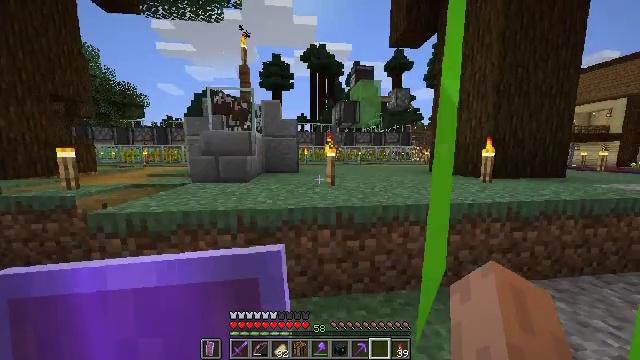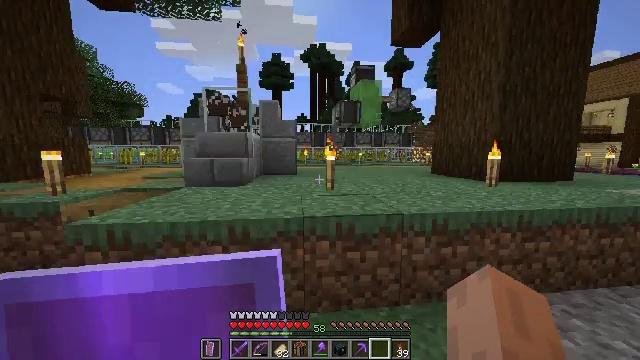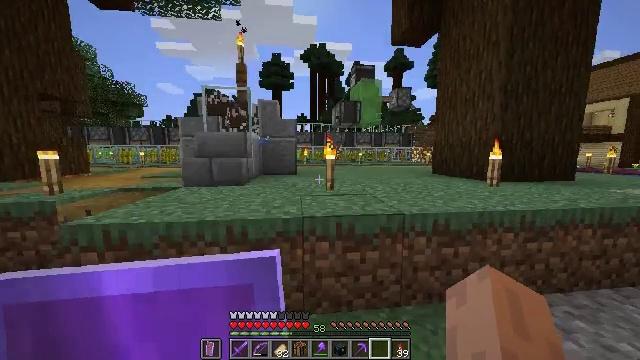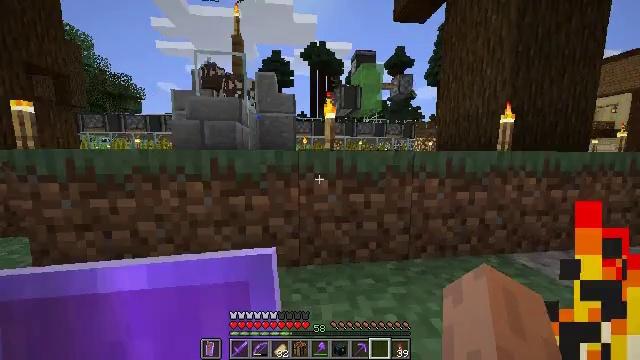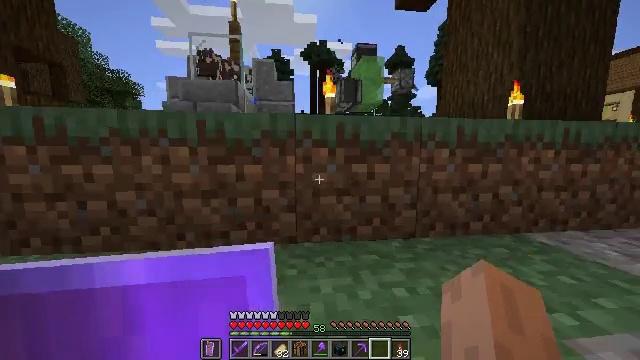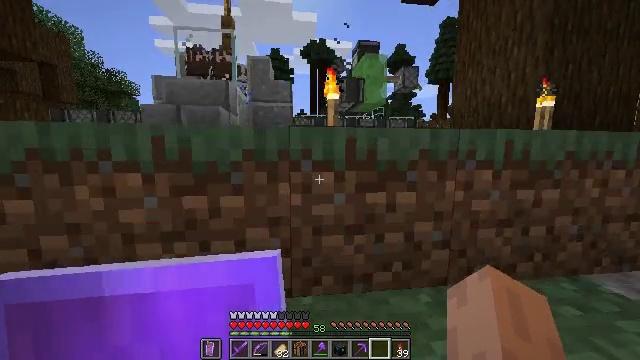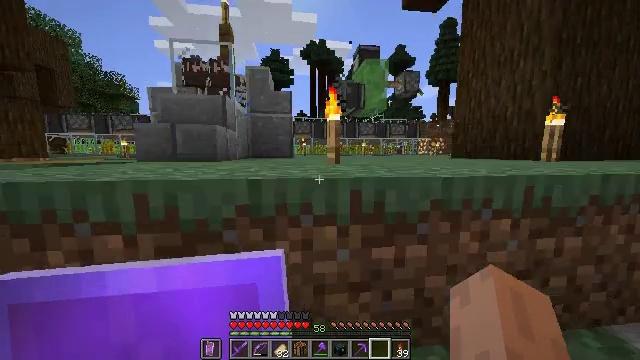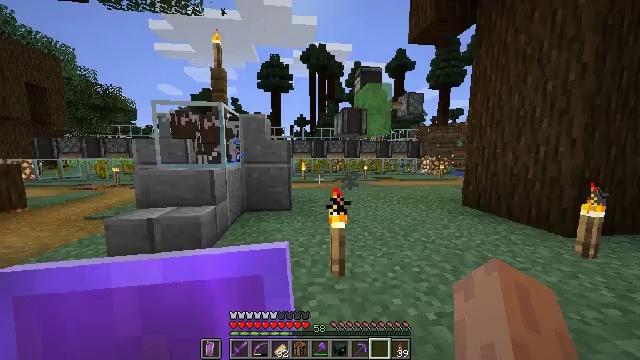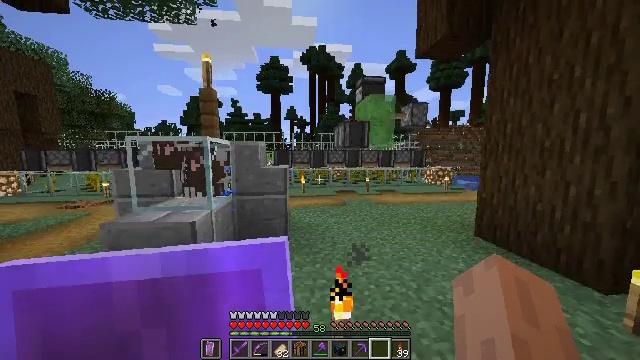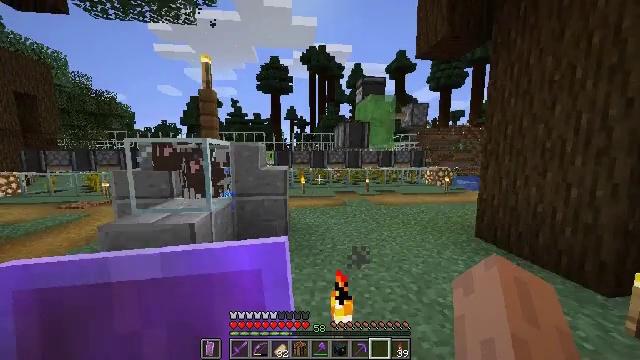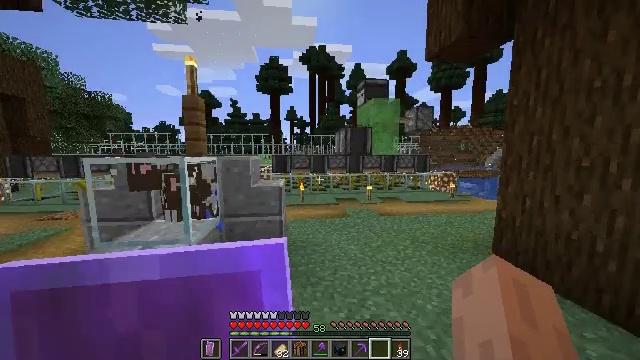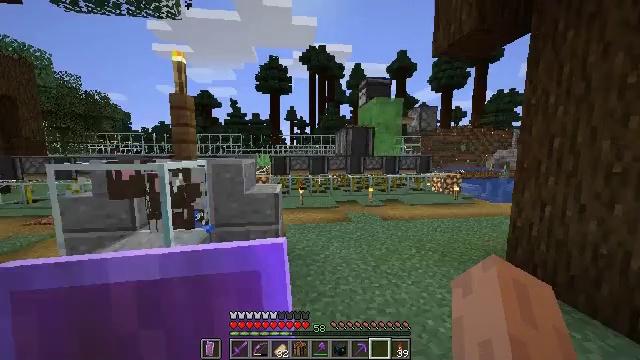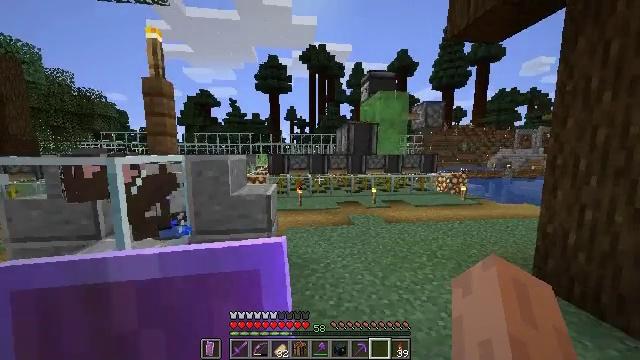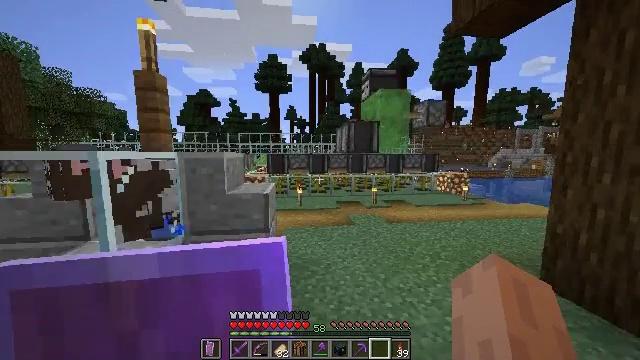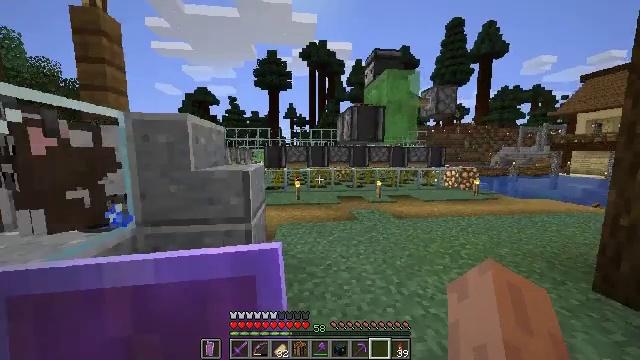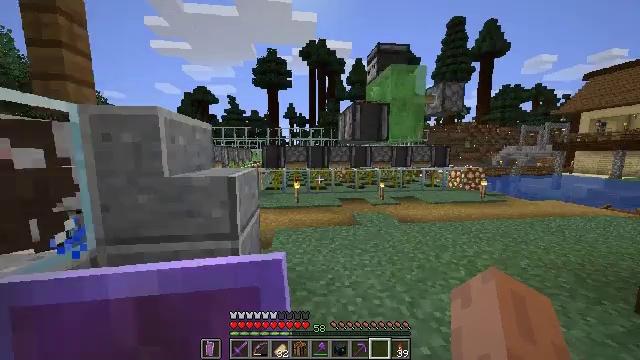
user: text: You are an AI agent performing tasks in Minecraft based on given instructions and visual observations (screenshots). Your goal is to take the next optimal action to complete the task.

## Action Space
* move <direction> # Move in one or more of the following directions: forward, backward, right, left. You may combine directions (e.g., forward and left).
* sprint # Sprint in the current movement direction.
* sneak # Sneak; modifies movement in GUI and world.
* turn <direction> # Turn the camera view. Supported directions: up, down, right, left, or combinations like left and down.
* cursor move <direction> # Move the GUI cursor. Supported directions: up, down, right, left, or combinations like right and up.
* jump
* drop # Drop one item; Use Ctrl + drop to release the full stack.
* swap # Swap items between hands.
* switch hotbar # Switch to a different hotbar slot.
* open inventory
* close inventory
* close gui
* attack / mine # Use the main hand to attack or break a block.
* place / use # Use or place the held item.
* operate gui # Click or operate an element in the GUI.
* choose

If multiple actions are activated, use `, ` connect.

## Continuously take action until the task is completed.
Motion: motion action
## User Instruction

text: Mine the slime block with your hand or tool.
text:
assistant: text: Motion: move forward, sprint
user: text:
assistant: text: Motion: move forward, sprint
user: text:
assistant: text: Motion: move forward, sprint
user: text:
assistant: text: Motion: move forward, sprint
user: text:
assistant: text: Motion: move forward, sprint, jump
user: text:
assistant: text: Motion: move forward, sprint, jump
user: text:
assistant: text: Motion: move forward, sprint, jump
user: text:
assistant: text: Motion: move forward, sprint, jump
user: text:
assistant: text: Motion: move forward, sprint, jump
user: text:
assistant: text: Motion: move forward, sprint
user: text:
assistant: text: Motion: move forward, sprint
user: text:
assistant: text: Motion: move forward, sprint
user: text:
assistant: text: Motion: move forward, sprint
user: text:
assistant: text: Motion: move forward, sprint
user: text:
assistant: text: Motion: move forward, sprint
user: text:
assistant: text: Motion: move forward, sprint
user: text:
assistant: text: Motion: move forward, sprint
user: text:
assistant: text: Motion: move forward, sprint
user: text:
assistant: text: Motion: move forward, sprint
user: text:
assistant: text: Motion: move forward, sprint
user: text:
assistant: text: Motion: move forward, sprint
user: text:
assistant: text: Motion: move forward, sprint
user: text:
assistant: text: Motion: move forward, sprint, turn left
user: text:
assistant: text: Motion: move forward, sprint, turn left
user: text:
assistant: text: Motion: move forward, sprint, turn left
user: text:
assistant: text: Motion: move forward, sprint, turn left
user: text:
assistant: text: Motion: move forward, sprint, turn left and down
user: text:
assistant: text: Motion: move forward, sprint, turn left and down
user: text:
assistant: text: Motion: move forward, sprint, turn left and down
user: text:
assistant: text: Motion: move forward, sprint, turn left and down